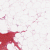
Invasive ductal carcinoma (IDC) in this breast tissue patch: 0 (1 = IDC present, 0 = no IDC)